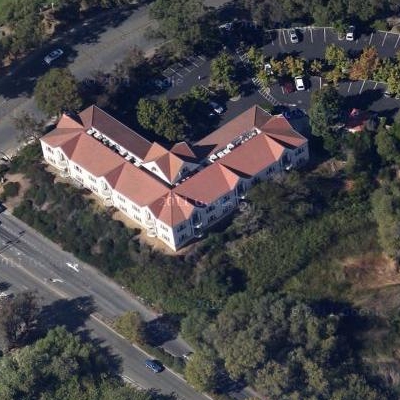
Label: fResident